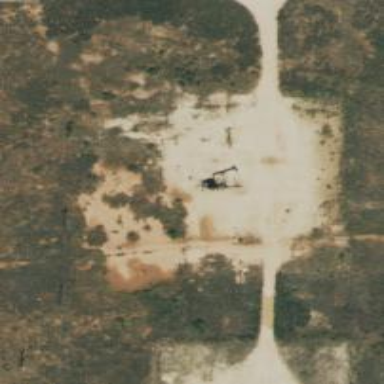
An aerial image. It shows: Petroleum well.